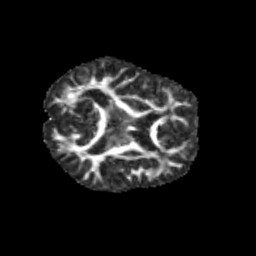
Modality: FA
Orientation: axial
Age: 11
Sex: male
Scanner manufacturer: siemens
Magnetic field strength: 3 T
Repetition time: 3.8 s
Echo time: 0.07 s